Question: I am attempting to write a macro to group rows that are filled with one of two colors (white/RGB(255,255,255) or pale yellow/RBG(255, 255, 238)). But when I run my macro, it only groups the pale yellow rows.
Fixed code (thanks to @Vityata) :
'''
Option Explicit
Sub RowGrouper()
Dim rng As Range
Dim lastRow As Long
lastRow = ActiveSheet.Range("A" & Rows.Count).End(xlUp).Row
For Each rng In Range(Cells(10, 1), Cells(lastRow, 1)).Cells
If rng.Interior.Color = RGB(255, 255, 255) Or rng.Interior.Color = RGB(255, 255, 238) Then
rng.Rows.Group
End If
Next
End Sub
'''
The end result should look like this:

I appreciate any help you can give me.
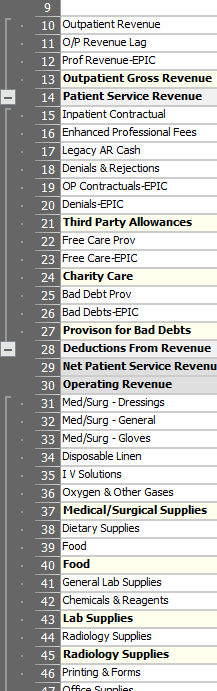
Answer: From this:
'''
rng.Interior.ColorIndex = rng.Interior.Color = RGB(255, 255, 255)
'''
Write this:
'''
rng.Interior.Color = RGB(255, 255, 255)
'''